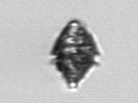
Label: Kryptoperidinium_triquetrum